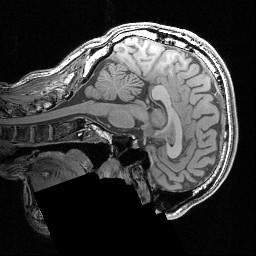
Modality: T1w
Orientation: sagittal
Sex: male
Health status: ill
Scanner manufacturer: siemens
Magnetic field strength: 3 T
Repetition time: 1.57 s
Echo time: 0.00342 s